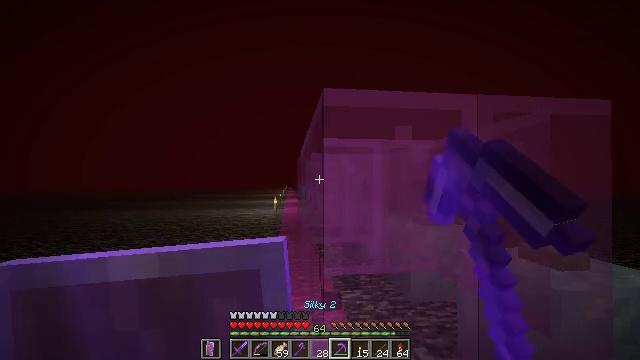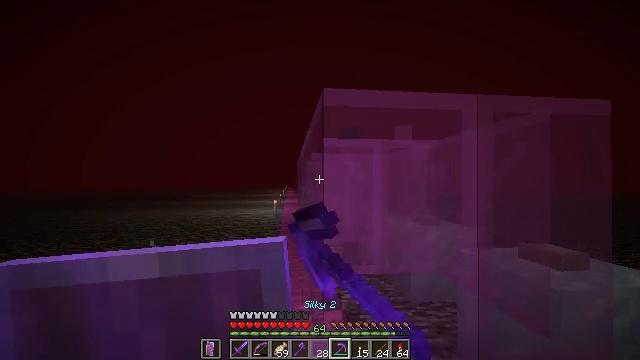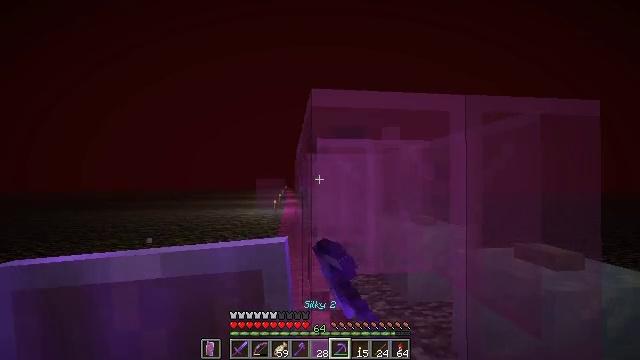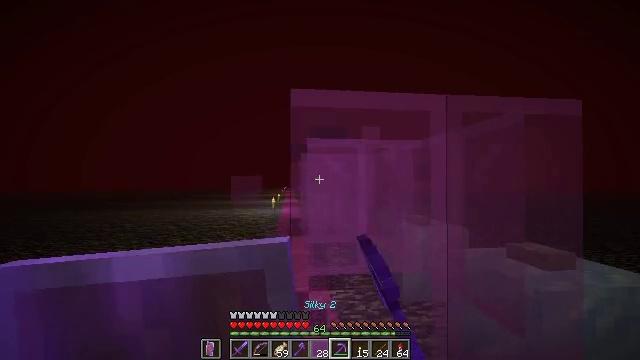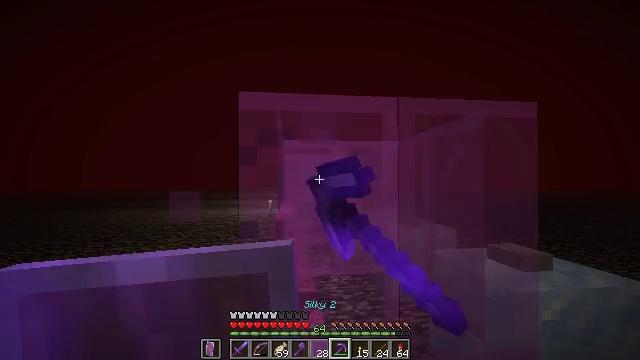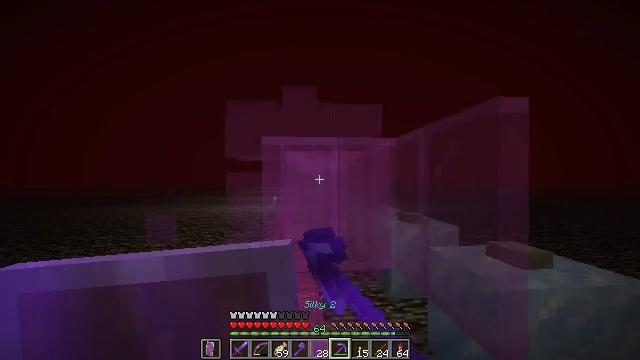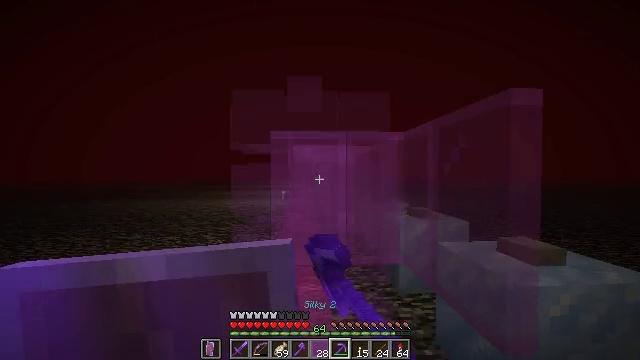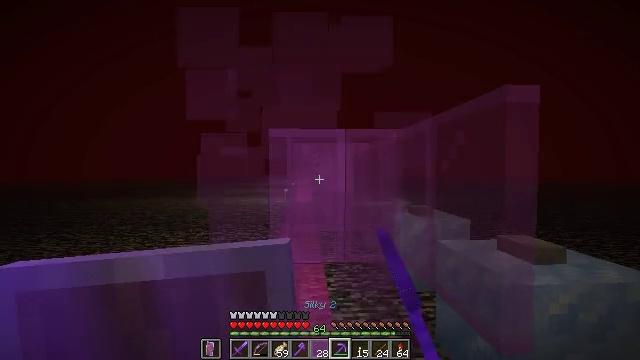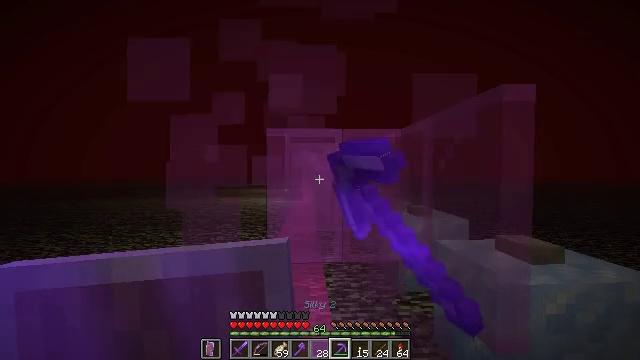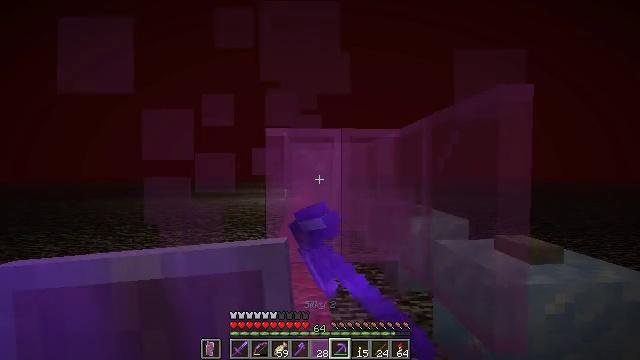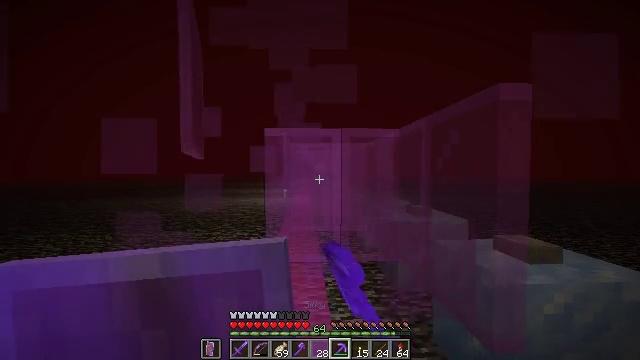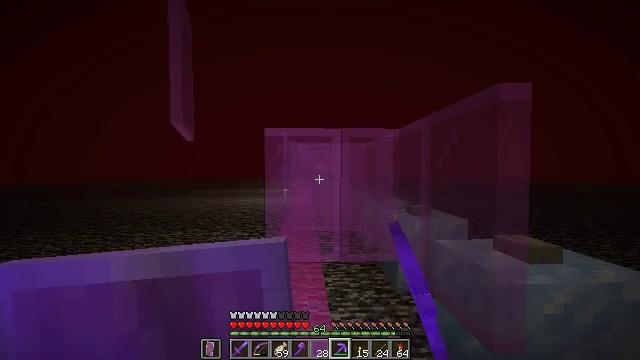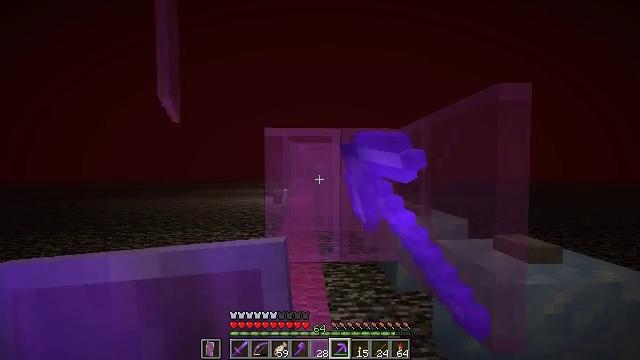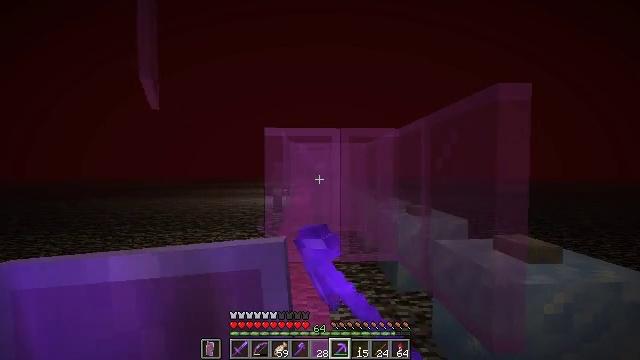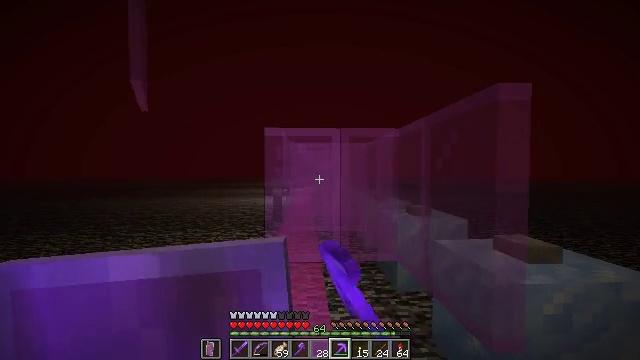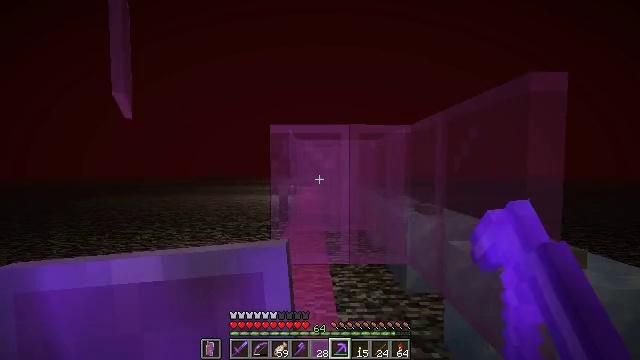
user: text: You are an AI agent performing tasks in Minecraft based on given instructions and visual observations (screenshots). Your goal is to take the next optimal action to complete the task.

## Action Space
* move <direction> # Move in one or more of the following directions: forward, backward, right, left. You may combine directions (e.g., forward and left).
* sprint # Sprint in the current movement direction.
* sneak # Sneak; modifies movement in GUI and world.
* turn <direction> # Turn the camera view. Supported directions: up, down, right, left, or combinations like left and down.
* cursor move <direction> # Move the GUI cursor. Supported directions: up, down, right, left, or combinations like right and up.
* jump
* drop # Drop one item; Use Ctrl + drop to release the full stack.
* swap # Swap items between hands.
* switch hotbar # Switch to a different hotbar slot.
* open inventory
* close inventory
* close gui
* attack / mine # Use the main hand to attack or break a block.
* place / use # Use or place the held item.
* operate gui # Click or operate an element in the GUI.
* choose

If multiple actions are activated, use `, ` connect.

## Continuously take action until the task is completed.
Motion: motion action
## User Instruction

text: Destroy the magenta stained glass pane.
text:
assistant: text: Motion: attack / mine
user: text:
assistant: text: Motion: move right, attack / mine
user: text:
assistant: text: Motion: move right, attack / mine
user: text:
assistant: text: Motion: attack / mine
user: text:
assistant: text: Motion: turn left, attack / mine
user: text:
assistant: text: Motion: turn left and down, attack / mine
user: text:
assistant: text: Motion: attack / mine
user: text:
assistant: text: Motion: attack / mine
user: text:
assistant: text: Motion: attack / mine
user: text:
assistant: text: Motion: attack / mine
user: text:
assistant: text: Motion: attack / mine
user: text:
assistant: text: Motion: attack / mine
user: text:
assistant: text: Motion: attack / mine
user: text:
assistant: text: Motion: attack / mine
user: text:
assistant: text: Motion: move forward, turn left, attack / mine
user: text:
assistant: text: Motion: move forward, turn left, attack / mine
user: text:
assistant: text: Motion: move forward, attack / mine
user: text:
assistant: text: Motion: move forward, attack / mine
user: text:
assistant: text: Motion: attack / mine
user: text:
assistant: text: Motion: attack / mine
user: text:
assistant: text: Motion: turn right, attack / mine
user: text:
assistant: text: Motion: turn right, attack / mine
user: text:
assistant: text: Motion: attack / mine
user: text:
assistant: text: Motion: attack / mine
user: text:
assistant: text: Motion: attack / mine
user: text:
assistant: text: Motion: turn left, attack / mine
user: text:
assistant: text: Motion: attack / mine
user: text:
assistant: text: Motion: attack / mine
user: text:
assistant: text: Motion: attack / mine
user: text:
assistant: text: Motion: move forward, attack / mine